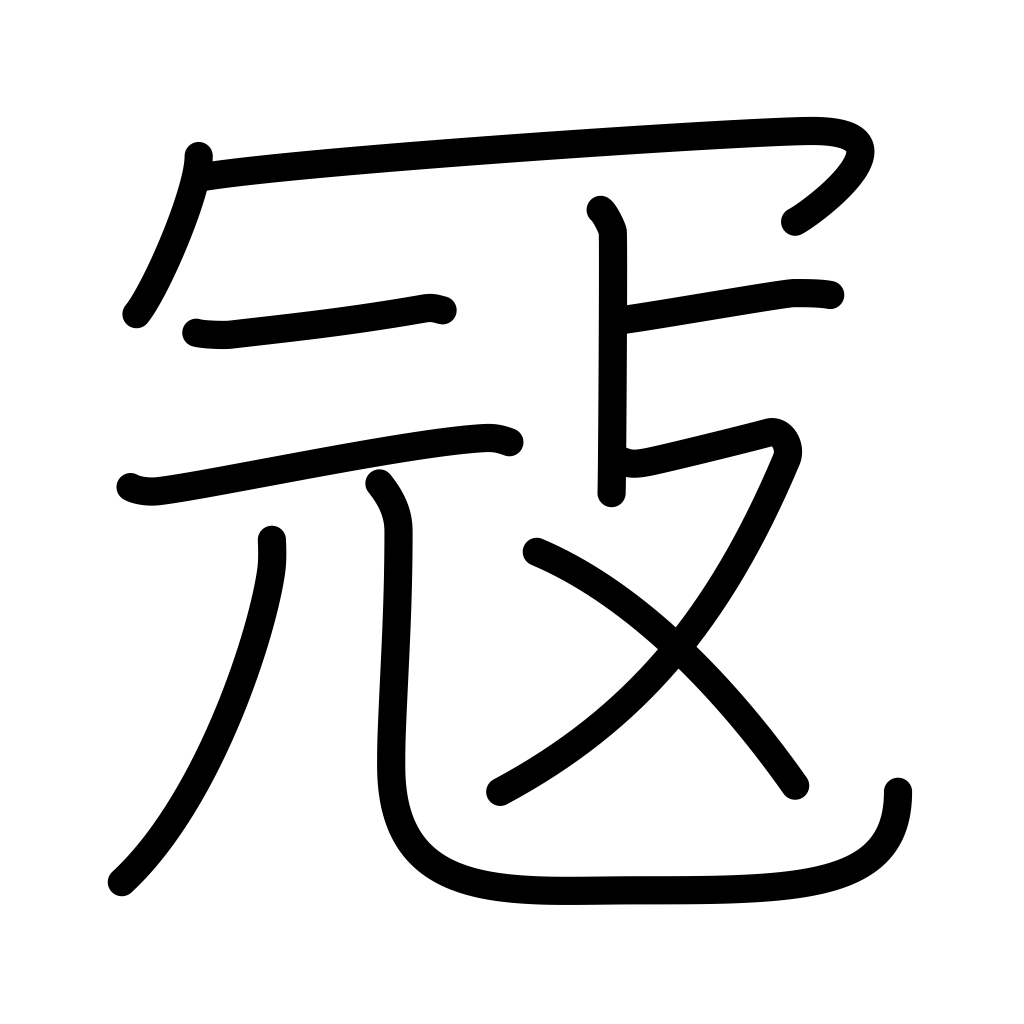
Meaning: foe, enemy, revenge, grudge, feud